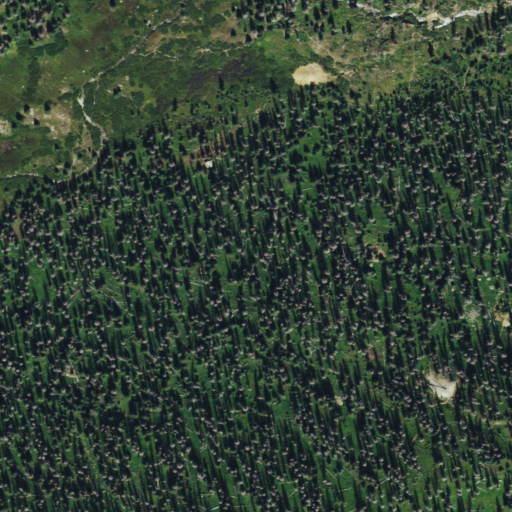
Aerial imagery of depression(s) in Colorado named Chicago Basin containing evergreen forest, woody wetlands, grassland, and herbaceous wetlands